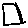
Label: square